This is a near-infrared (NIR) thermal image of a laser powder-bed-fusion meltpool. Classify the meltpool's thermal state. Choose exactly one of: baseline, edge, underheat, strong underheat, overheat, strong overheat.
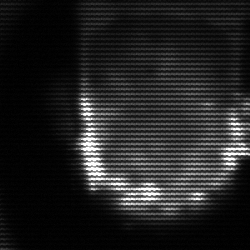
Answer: baseline